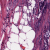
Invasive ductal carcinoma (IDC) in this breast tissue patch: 1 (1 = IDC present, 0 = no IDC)